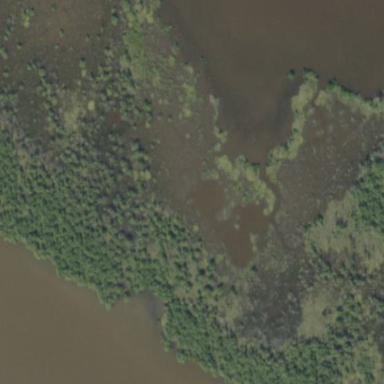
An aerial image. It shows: Rich mangrove swamp wetland filled with Mangrove plants.